Question: Here is my sql query as of the moment:
'''
select Employee_Number, Cast([DateTime] as Date) as 'DateTime', MIN([DateTime]) as 'MIN', MAX([DateTime]) as 'MAX' , [Hours Worked] =
CAST((DATEDIFF(HOUR ,min([DateTime]), max([DateTime])) / 24) AS VARCHAR) +
' Days ' +
CAST((DATEDIFF(HOUR , min([DateTime]), max([DateTime])) % 24) AS VARCHAR) +
' Hours ' +
CAST((DATEDIFF(MINUTE, min([DateTime]), max([DateTime])) % 60) AS VARCHAR) +
' Minutes ' +
CAST((DATEDIFF(SECOND, min([DateTime]), max([DateTime])) % 60) AS VARCHAR) +
' Seconds ' , [Over Time] = CAST((DATEDIFF(HOUR, '17:30:00:000', MAX([DateTime])) % 24) AS VARCHAR) + ' Hours ' +
CAST((DATEDIFF(MINUTE, '17:30:00:000', max([DateTime])) % 60) AS VARCHAR) + ' Minutes', [LATE] =
CAST((DATEDIFF(HOUR, '08:30:00:000',Min([DATETIME])) % 24) AS VARCHAR) + ' Hours ' + CAST((DATEDIFF(MINUTE, '08:30:00:000', MIN([DateTime])) % 60) AS VARCHAR) + ' Minutes'
from tblExtract group by Employee_Number, Cast([DateTime] as Date)
'''
And this is what this query shows:
The problem arose if the employee entered early before 8:30 and if he leaves early as well before 17:30

How can I correct this? How Can I get a Case where if the Employee leaves or arrive early the LATE or Overtime Column would have a value of '0 hours 0 minutes'?
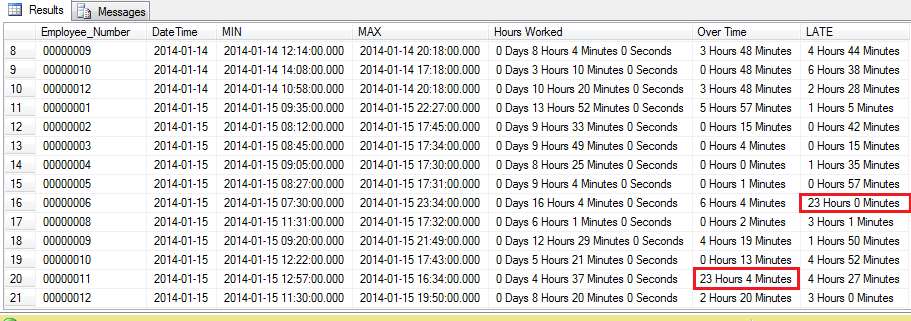
Answer: If you want to display ''0 Hours 0 Minutes'' if a person arrives/leaves early, you can use 'CASE' for that.
'''
select Employee_Number, Cast([DateTime] as Date) as 'DateTime', MIN([DateTime]) as 'MIN', MAX([DateTime]) as 'MAX' , [Hours Worked] =
CAST((DATEDIFF(HOUR ,min([DateTime]), max([DateTime])) / 24) AS VARCHAR) +
' Days ' +
CAST((DATEDIFF(HOUR , min([DateTime]), max([DateTime])) % 24) AS VARCHAR) +
' Hours ' +
CAST((DATEDIFF(MINUTE, min([DateTime]), max([DateTime])) % 60) AS VARCHAR) +
' Minutes ' +
CAST((DATEDIFF(SECOND, min([DateTime]), max([DateTime])) % 60) AS VARCHAR) +
' Seconds ' , [Over Time] = CASE WHEN DATEDIFF(MINUTE, '17:30:00:000', CONVERT(TIME, MAX([DateTime]))) < 0
THEN '0 Hours 0 Minutes'
ELSE
CAST((DATEDIFF(HOUR, '17:30:00:000', MAX([DateTime])) % 24) AS VARCHAR) + ' Hours ' +
CAST((DATEDIFF(MINUTE, '17:30:00:000', max([DateTime])) % 60) AS VARCHAR) + ' Minutes'
END,
[LATE] = CASE WHEN DATEDIFF(MINUTE, '08:30:00:000', CONVERT(TIME, MIN([DateTime]))) < 0
THEN '0 Hours 0 Minutes'
ELSE
CAST((DATEDIFF(HOUR, '08:30:00:000',Min([DATETIME])) % 24) AS VARCHAR) +
' Hours ' + CAST((DATEDIFF(MINUTE, '08:30:00:000', MIN([DateTime])) % 60) AS VARCHAR) + ' Minutes'
END
from Extraction
group by Employee_Number, Cast([DateTime] as Date)
'''
<URL>